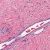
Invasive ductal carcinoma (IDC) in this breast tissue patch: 0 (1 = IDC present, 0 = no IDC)